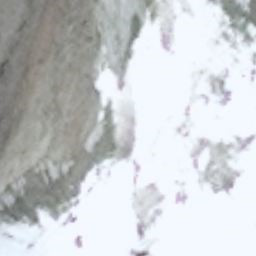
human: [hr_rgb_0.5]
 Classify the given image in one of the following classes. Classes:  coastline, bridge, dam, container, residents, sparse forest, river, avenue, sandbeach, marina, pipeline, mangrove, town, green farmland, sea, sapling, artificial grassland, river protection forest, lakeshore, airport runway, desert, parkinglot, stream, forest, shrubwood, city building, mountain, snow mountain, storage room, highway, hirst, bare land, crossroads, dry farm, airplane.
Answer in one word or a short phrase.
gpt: snow mountain